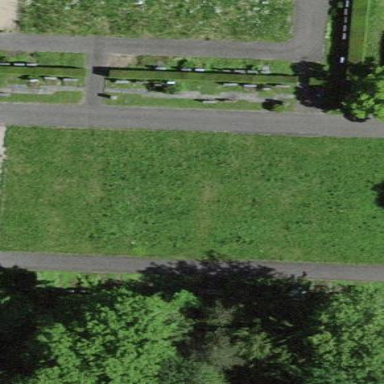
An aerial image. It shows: Graveyard.